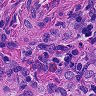
Metastatic tissue present: yes